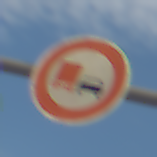
Verkehrszeichen: UeberholverbotKraftfahrzeuge
Umgebung: Outdoor, Nature
Tageszeit: MorningAfternoon
Wetter: PartlyCloudy
Licht: Natural
Jahreszeit: NotSpecified
Kontrast: HighContrast